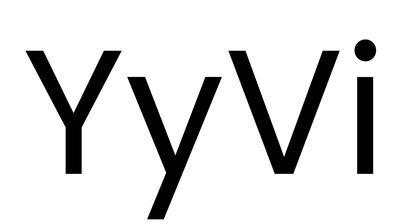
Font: Poppins-Regular